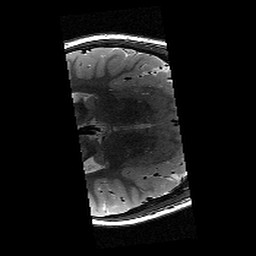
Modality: T2w
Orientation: axial
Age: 11
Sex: male
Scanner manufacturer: siemens
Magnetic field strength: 3 T
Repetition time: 9.23 s
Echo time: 0.067 s